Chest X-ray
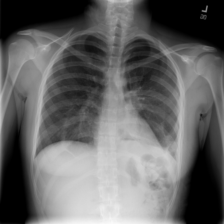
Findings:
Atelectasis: negative
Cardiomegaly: negative
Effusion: negative
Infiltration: negative
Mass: negative
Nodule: negative
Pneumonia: negative
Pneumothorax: positive
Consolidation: negative
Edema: negative
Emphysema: negative
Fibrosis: negative
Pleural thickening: negative
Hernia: negative